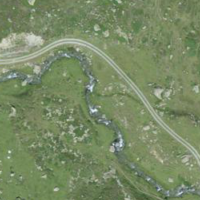
EUNIS habitat code: 26
Species observed at this site:
Phoenicurus ochruros